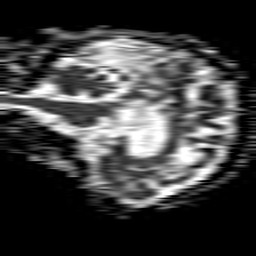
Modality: ADC
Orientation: sagittal
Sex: female
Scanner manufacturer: philips
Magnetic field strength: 1.5 T
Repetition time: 4.6 s
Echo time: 0.08528 s